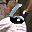
Label: 6